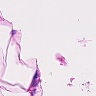
Metastatic tissue present: no